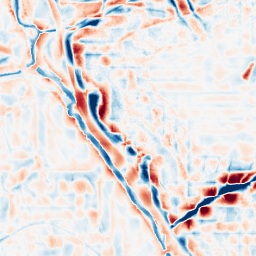
Category: wavelet
Decomposition family: wavelet_biorthogonal
Decomposition parameters: wavelet: bior2.4
level: 4
Upsampling method: sinc_blackman
Upsampling parameters: scale: 2
kernel_size: 8
Upsampling scale: 2